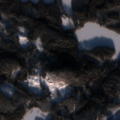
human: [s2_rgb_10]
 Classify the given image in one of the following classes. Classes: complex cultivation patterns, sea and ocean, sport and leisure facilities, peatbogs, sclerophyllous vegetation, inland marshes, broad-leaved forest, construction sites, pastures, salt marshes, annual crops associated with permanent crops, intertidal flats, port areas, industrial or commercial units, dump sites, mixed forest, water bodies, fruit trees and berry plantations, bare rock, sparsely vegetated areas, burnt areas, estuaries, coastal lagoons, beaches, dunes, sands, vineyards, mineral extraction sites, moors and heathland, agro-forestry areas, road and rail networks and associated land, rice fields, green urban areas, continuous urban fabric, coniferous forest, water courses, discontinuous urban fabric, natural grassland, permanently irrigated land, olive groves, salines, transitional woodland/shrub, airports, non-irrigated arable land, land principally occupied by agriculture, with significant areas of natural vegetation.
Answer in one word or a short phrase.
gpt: coniferous forest, mixed forest, transitional woodland/shrub, water bodies